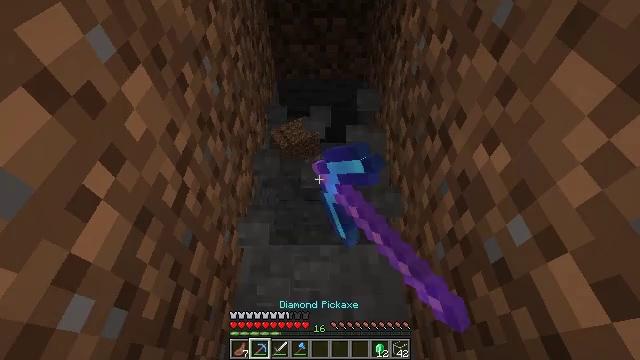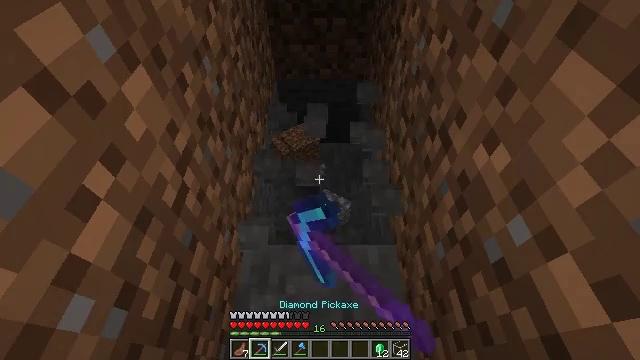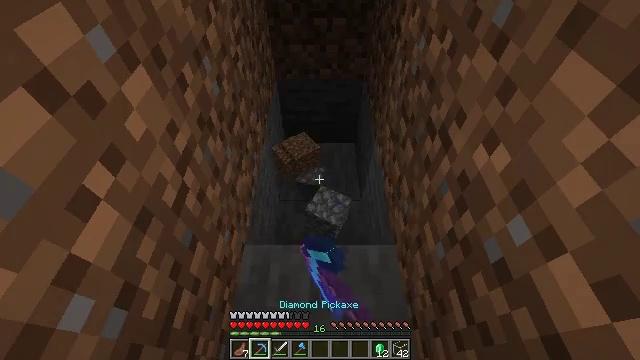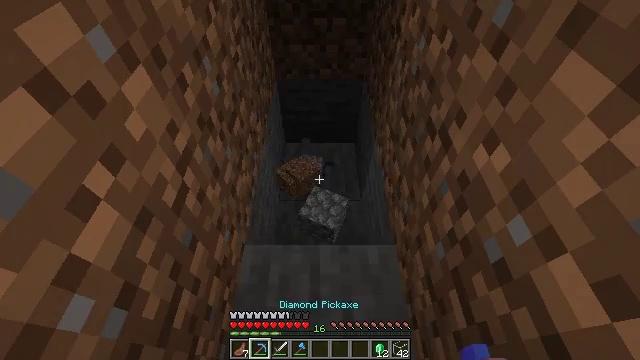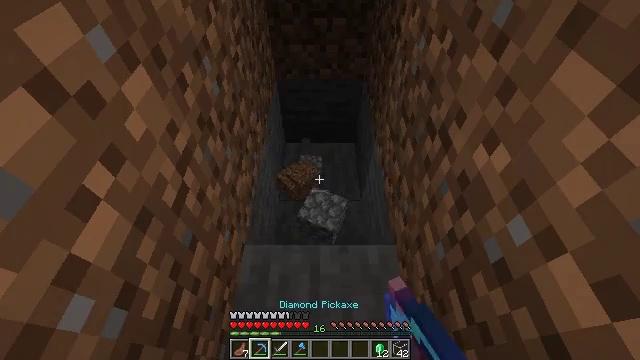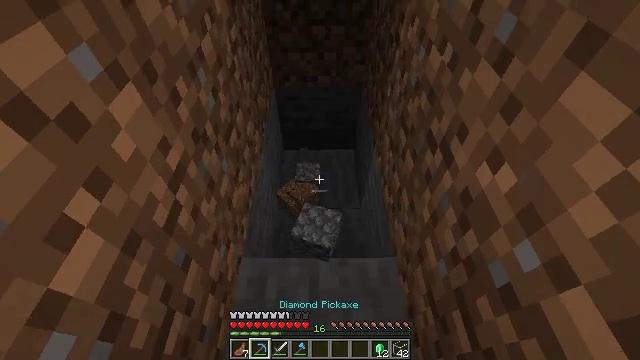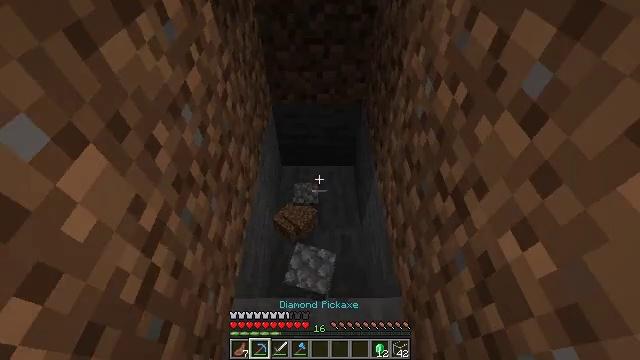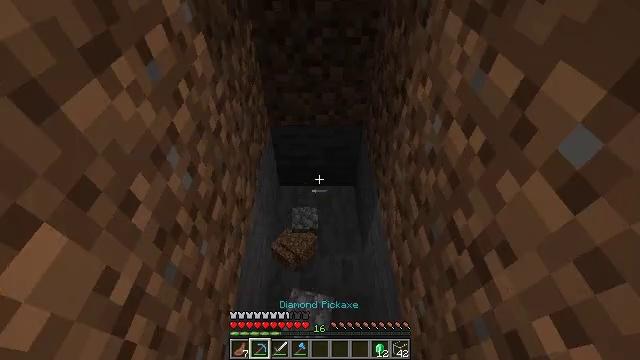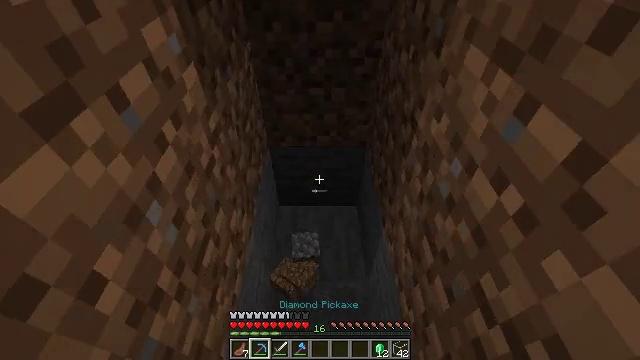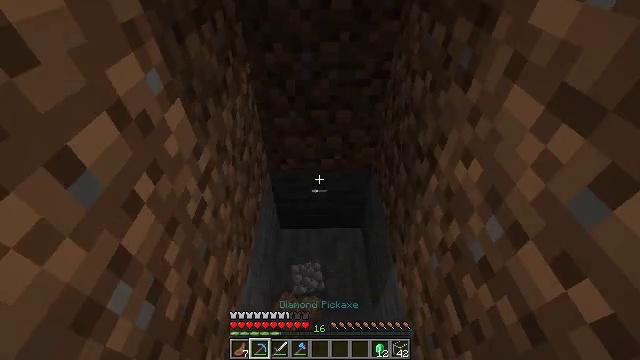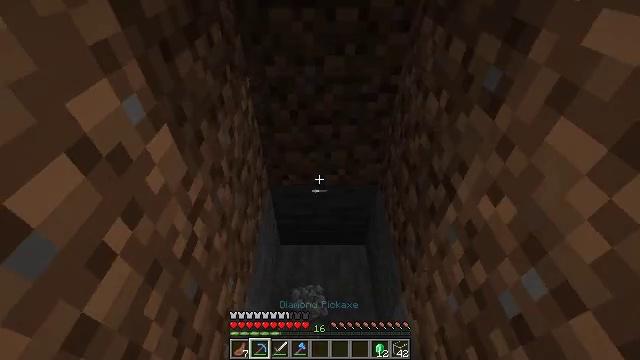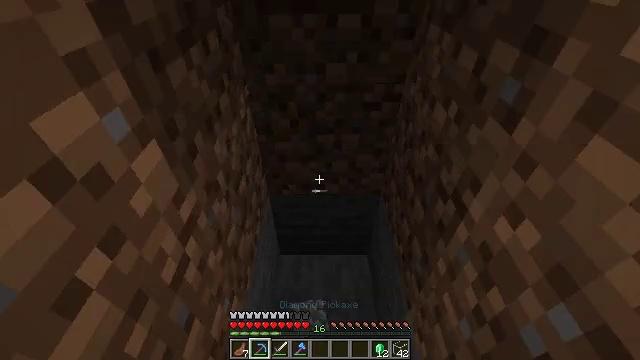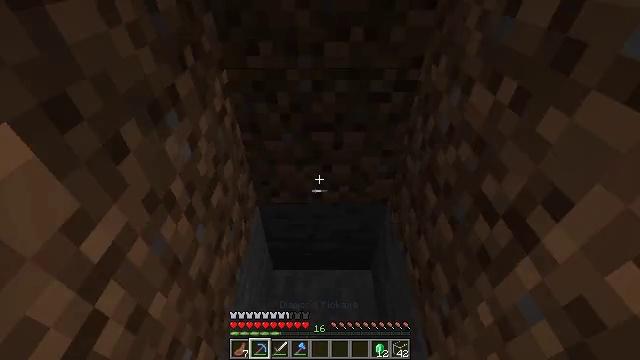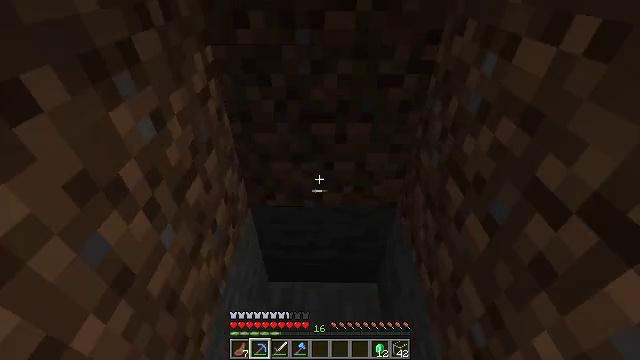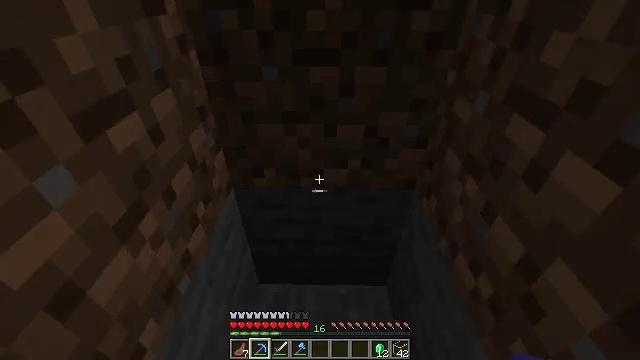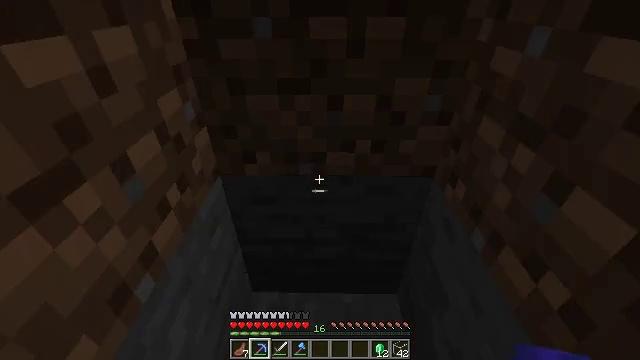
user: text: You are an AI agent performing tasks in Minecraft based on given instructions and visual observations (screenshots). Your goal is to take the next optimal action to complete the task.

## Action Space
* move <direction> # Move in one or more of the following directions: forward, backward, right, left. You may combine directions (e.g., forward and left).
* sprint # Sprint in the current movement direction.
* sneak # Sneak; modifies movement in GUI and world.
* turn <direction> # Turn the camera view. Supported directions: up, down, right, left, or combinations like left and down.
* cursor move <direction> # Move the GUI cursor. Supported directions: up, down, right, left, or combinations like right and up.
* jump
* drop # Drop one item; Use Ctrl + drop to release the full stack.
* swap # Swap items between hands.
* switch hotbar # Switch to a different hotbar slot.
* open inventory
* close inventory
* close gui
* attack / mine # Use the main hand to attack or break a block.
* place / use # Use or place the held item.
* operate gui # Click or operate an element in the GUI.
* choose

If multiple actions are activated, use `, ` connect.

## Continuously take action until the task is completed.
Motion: motion action
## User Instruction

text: Collect dirt by holding left button.
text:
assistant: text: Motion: attack / mine
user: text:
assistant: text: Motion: attack / mine
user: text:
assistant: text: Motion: attack / mine
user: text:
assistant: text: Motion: no_op
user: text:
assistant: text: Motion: move forward
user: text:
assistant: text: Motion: move forward, turn up
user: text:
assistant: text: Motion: move forward, turn up
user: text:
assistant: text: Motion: move forward, turn up
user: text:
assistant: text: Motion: move forward, turn up
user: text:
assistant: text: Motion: move forward, turn up
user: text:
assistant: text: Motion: move forward, turn up
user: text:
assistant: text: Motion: move forward
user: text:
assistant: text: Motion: turn up
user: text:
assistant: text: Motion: turn up
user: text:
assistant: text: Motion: turn up
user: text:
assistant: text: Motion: turn up
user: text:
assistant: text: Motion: move back
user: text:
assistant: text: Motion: move back
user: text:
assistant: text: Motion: move back
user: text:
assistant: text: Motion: move back
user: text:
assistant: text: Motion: move back, turn up
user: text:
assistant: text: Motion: move back, turn up
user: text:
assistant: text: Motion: move back, turn up
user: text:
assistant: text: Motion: move back, turn up
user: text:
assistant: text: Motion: turn up
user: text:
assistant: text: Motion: turn up
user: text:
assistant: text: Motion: turn up
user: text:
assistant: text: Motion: turn up
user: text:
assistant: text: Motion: no_op
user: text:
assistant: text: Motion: no_op